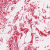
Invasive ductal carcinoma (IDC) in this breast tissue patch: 0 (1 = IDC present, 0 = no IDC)